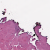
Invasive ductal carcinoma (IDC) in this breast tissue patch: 0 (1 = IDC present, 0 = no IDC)